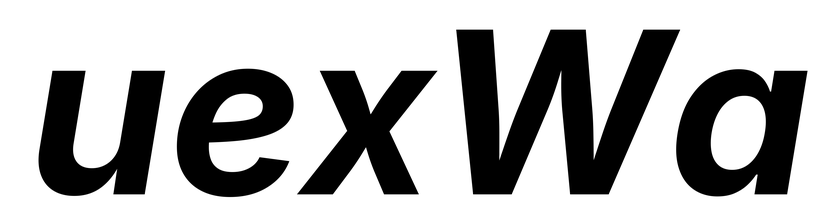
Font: Inter-Italic_Bold_Italic